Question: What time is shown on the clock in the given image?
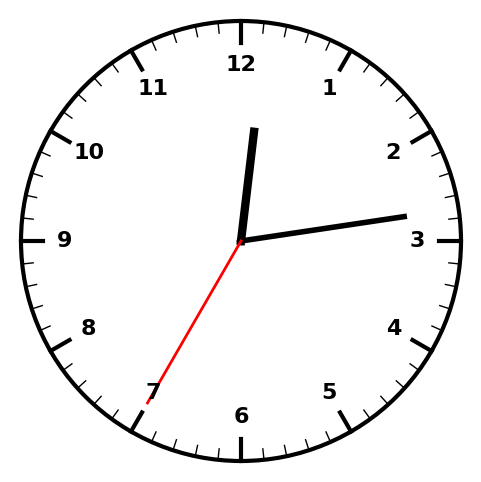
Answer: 12:13:35